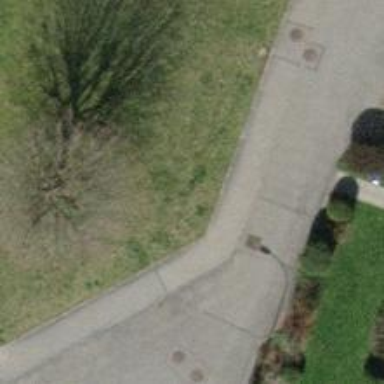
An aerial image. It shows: Alley with asphalt surface designated as service road.